Interaction volume radius: 5 \u00c5
Interaction volume height: 20 \u00c5
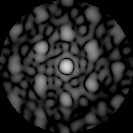
Disorder parameter: 0.4895